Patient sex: M
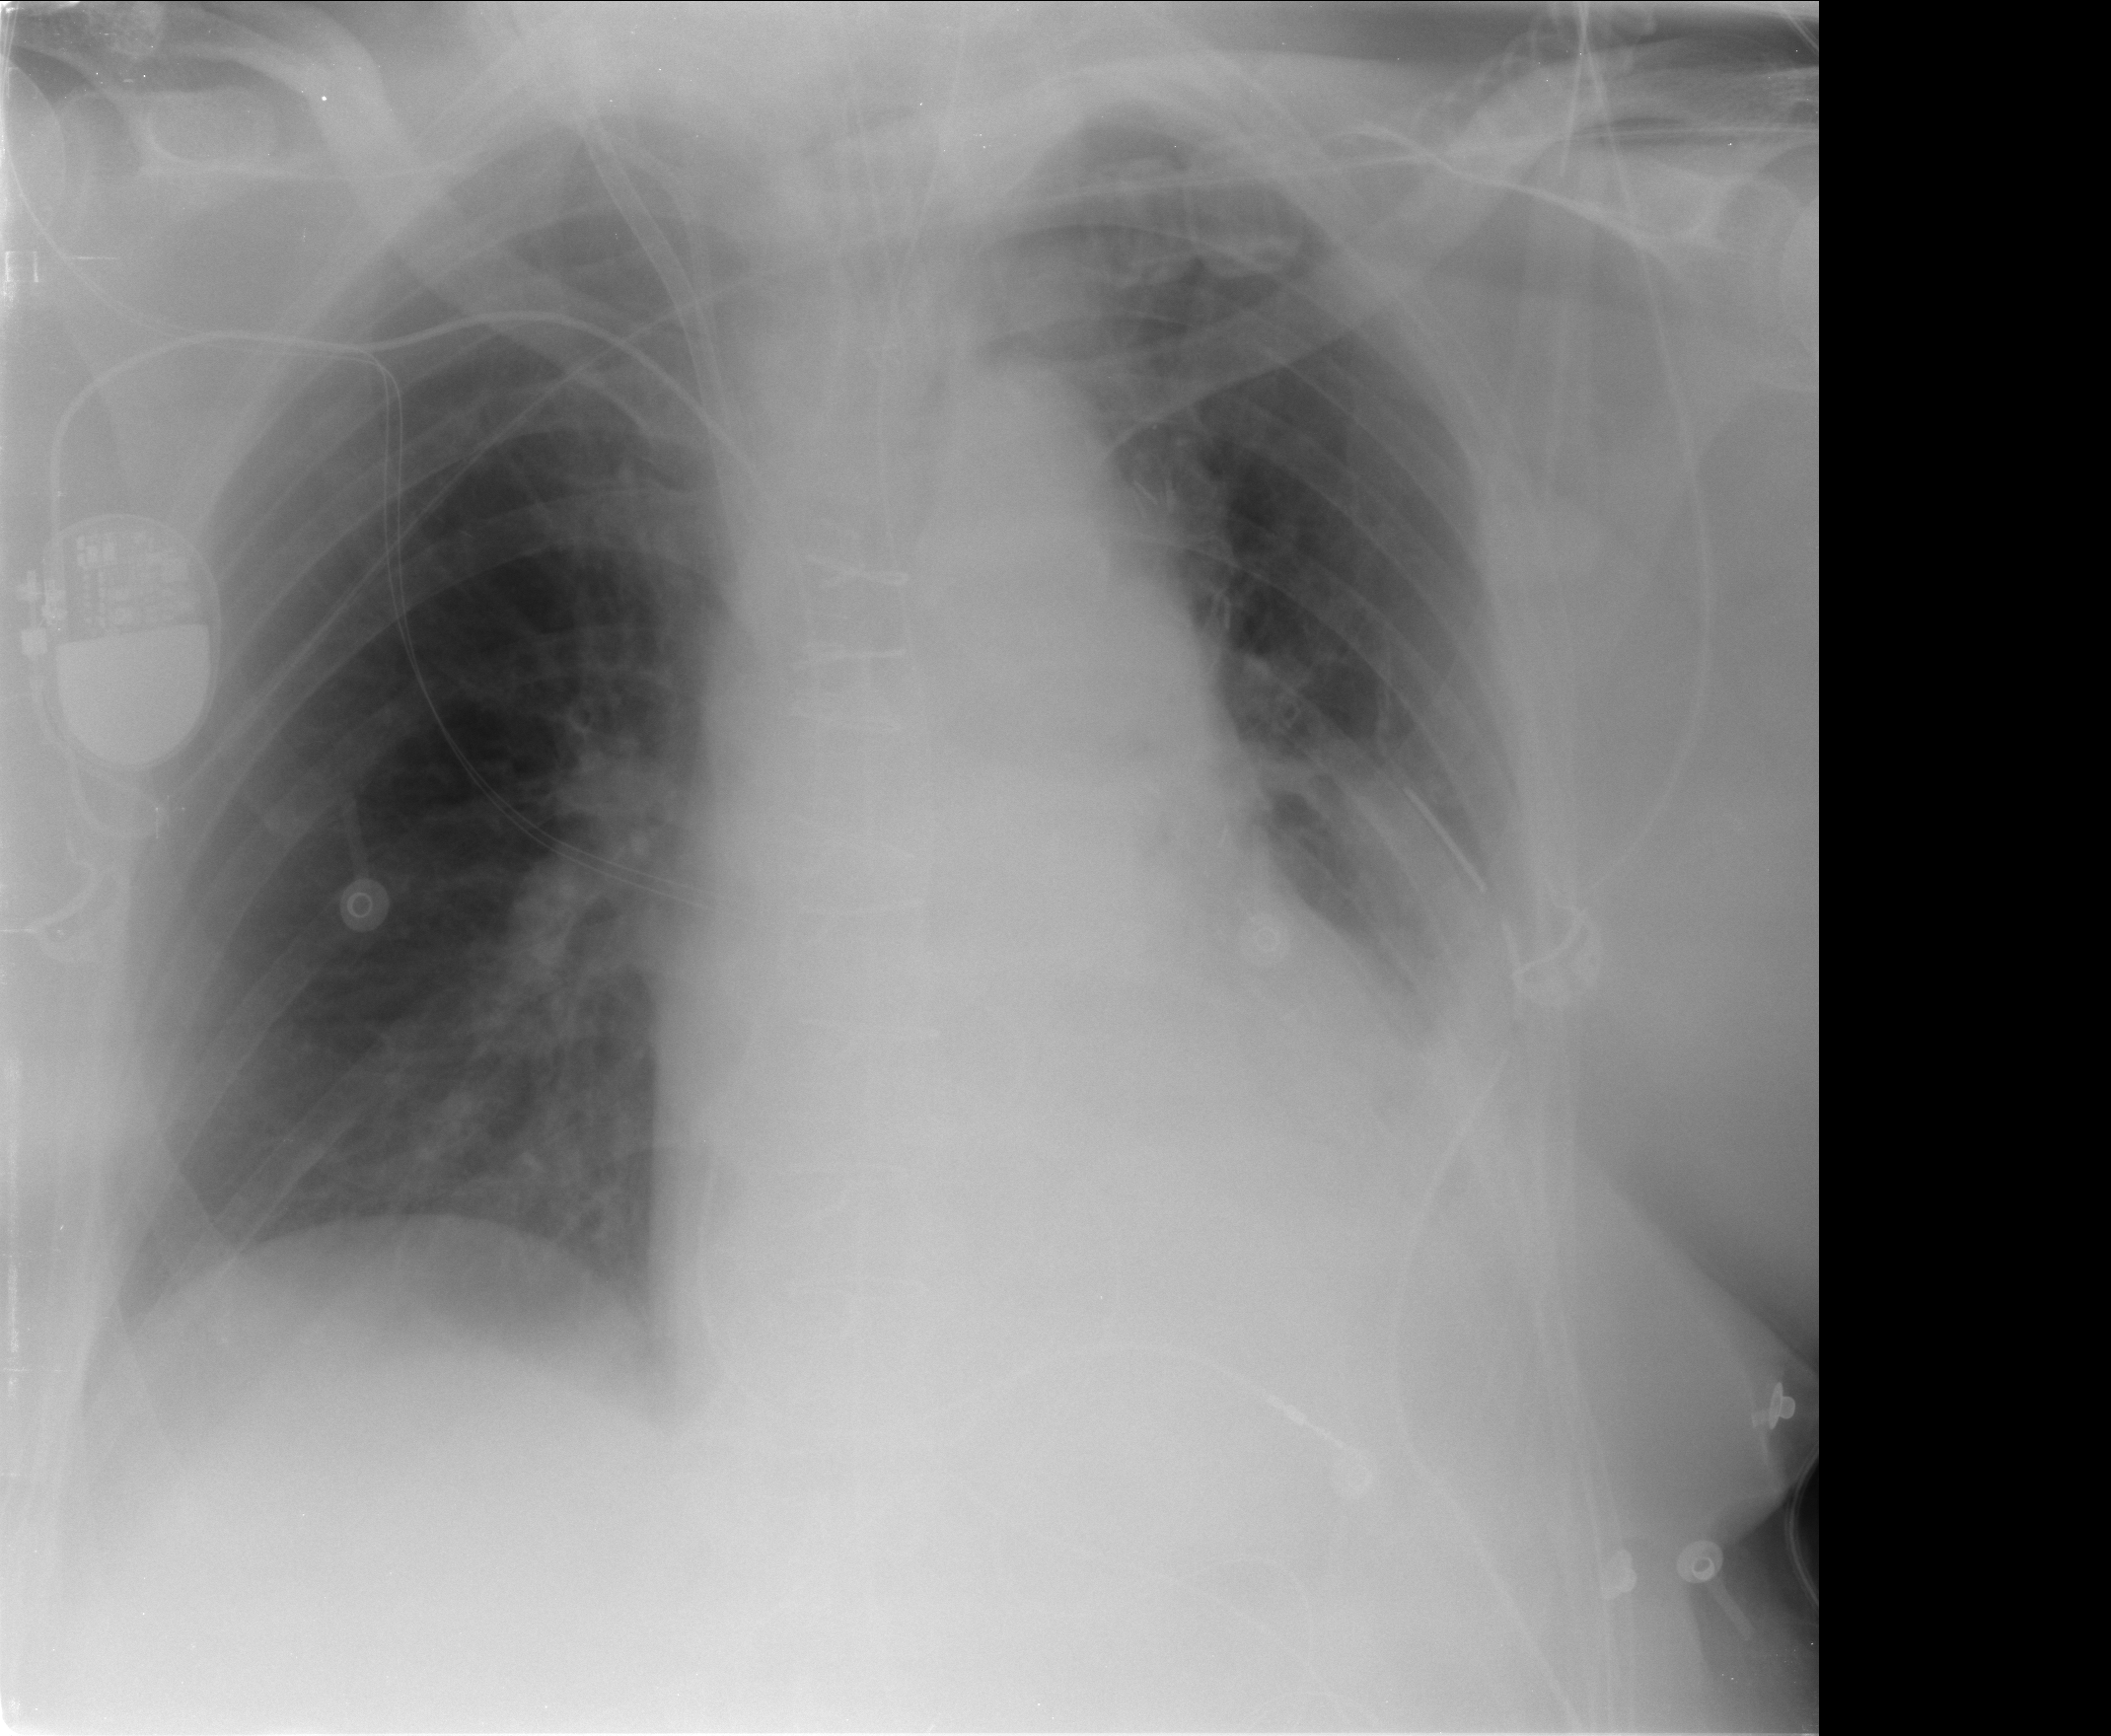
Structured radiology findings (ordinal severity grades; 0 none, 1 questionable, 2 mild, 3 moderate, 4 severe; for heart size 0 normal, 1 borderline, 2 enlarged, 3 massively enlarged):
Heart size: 2
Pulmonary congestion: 0
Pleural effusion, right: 0
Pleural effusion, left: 2
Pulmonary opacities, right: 0
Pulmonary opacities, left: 0
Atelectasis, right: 0
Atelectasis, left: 2